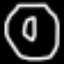
Label: donut